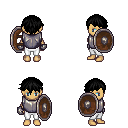
a pixel art fantasy rpg character, female body template, human, tanned skin, steel chest armor, white pants, black short bangs hairstyle, metal gloves, shield, four views (front, back, left, right), 2x2 character sprite sheet, small pixel art, hard edges, no anti-aliasing